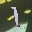
Label: 1